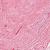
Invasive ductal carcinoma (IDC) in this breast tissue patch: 0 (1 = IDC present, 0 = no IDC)